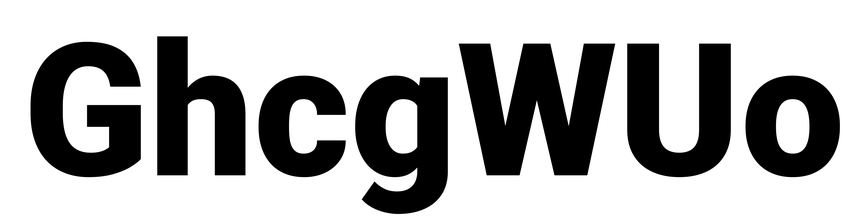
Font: Roboto_Black